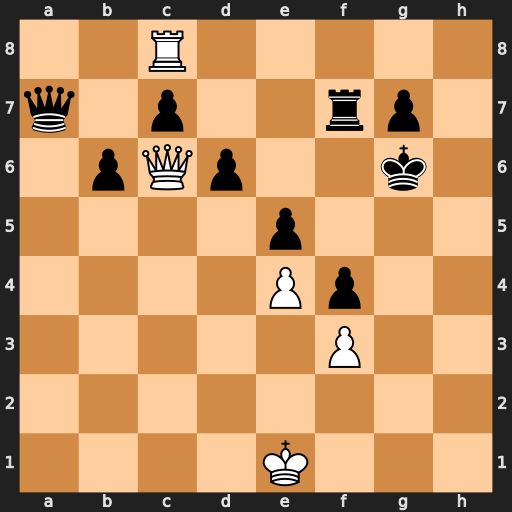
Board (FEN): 2R5/q1p2rp1/1pQp2k1/4p3/4Pp2/5P2/8/4K3
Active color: w
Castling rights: -
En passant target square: -
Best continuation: Ra8 Qxa8 Qxa8